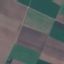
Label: AnnualCrop